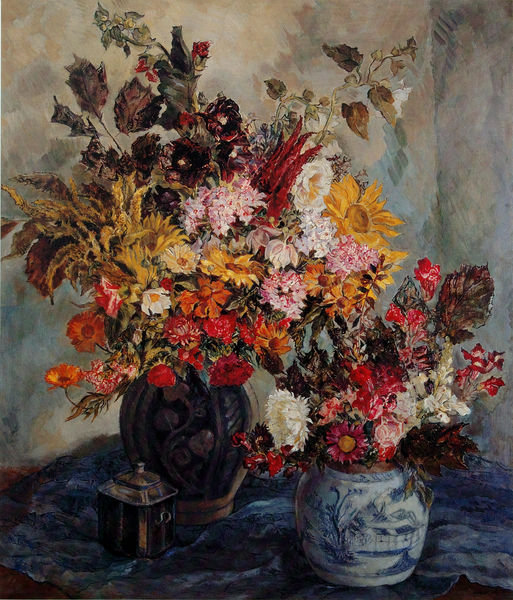
Titel: Schwarze Malven
Künstler: Benno Eggert
Standort: Rosenheim
Institution: Städtische Galerie Rosenheim
Schlagwörter: blau, blätter, gelb, blumen, rot, tuch, wand, stilleben, stillleben, ecke, farben, herbst, strauss, vasen, nature morte, dose, krüge, sonnenblume, dreiergruppe